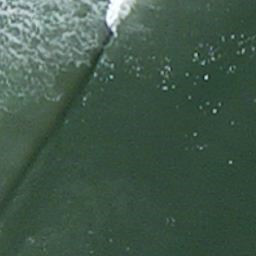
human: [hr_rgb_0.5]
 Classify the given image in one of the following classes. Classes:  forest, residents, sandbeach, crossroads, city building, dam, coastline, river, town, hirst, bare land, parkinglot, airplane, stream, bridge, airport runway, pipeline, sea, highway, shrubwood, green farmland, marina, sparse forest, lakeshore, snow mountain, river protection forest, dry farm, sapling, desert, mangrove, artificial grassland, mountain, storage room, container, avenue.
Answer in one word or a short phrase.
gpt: sea